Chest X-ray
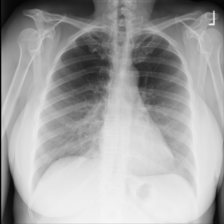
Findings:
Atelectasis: negative
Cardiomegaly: negative
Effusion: negative
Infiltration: negative
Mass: negative
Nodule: negative
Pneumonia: negative
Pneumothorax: negative
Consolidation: negative
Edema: negative
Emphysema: negative
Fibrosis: negative
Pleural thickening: negative
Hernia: negative